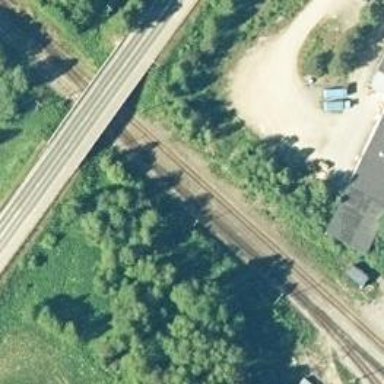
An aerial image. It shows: Railway siding for service.